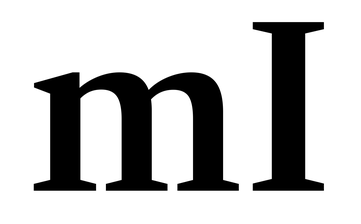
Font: LibreCaslonText_SemiBold